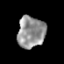
Tissue: prostate
Cell type: T cells
Senescence score: 0.3408
Nuclear area (px): 852
Mean DAPI intensity: 148.255